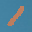
Label: 1